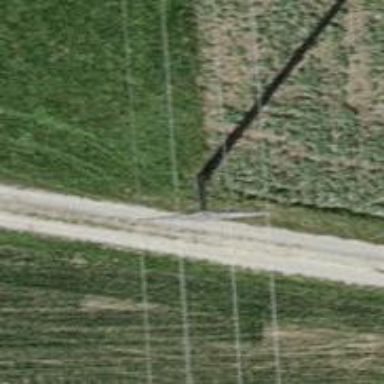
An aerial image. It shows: Power pole.